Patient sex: M
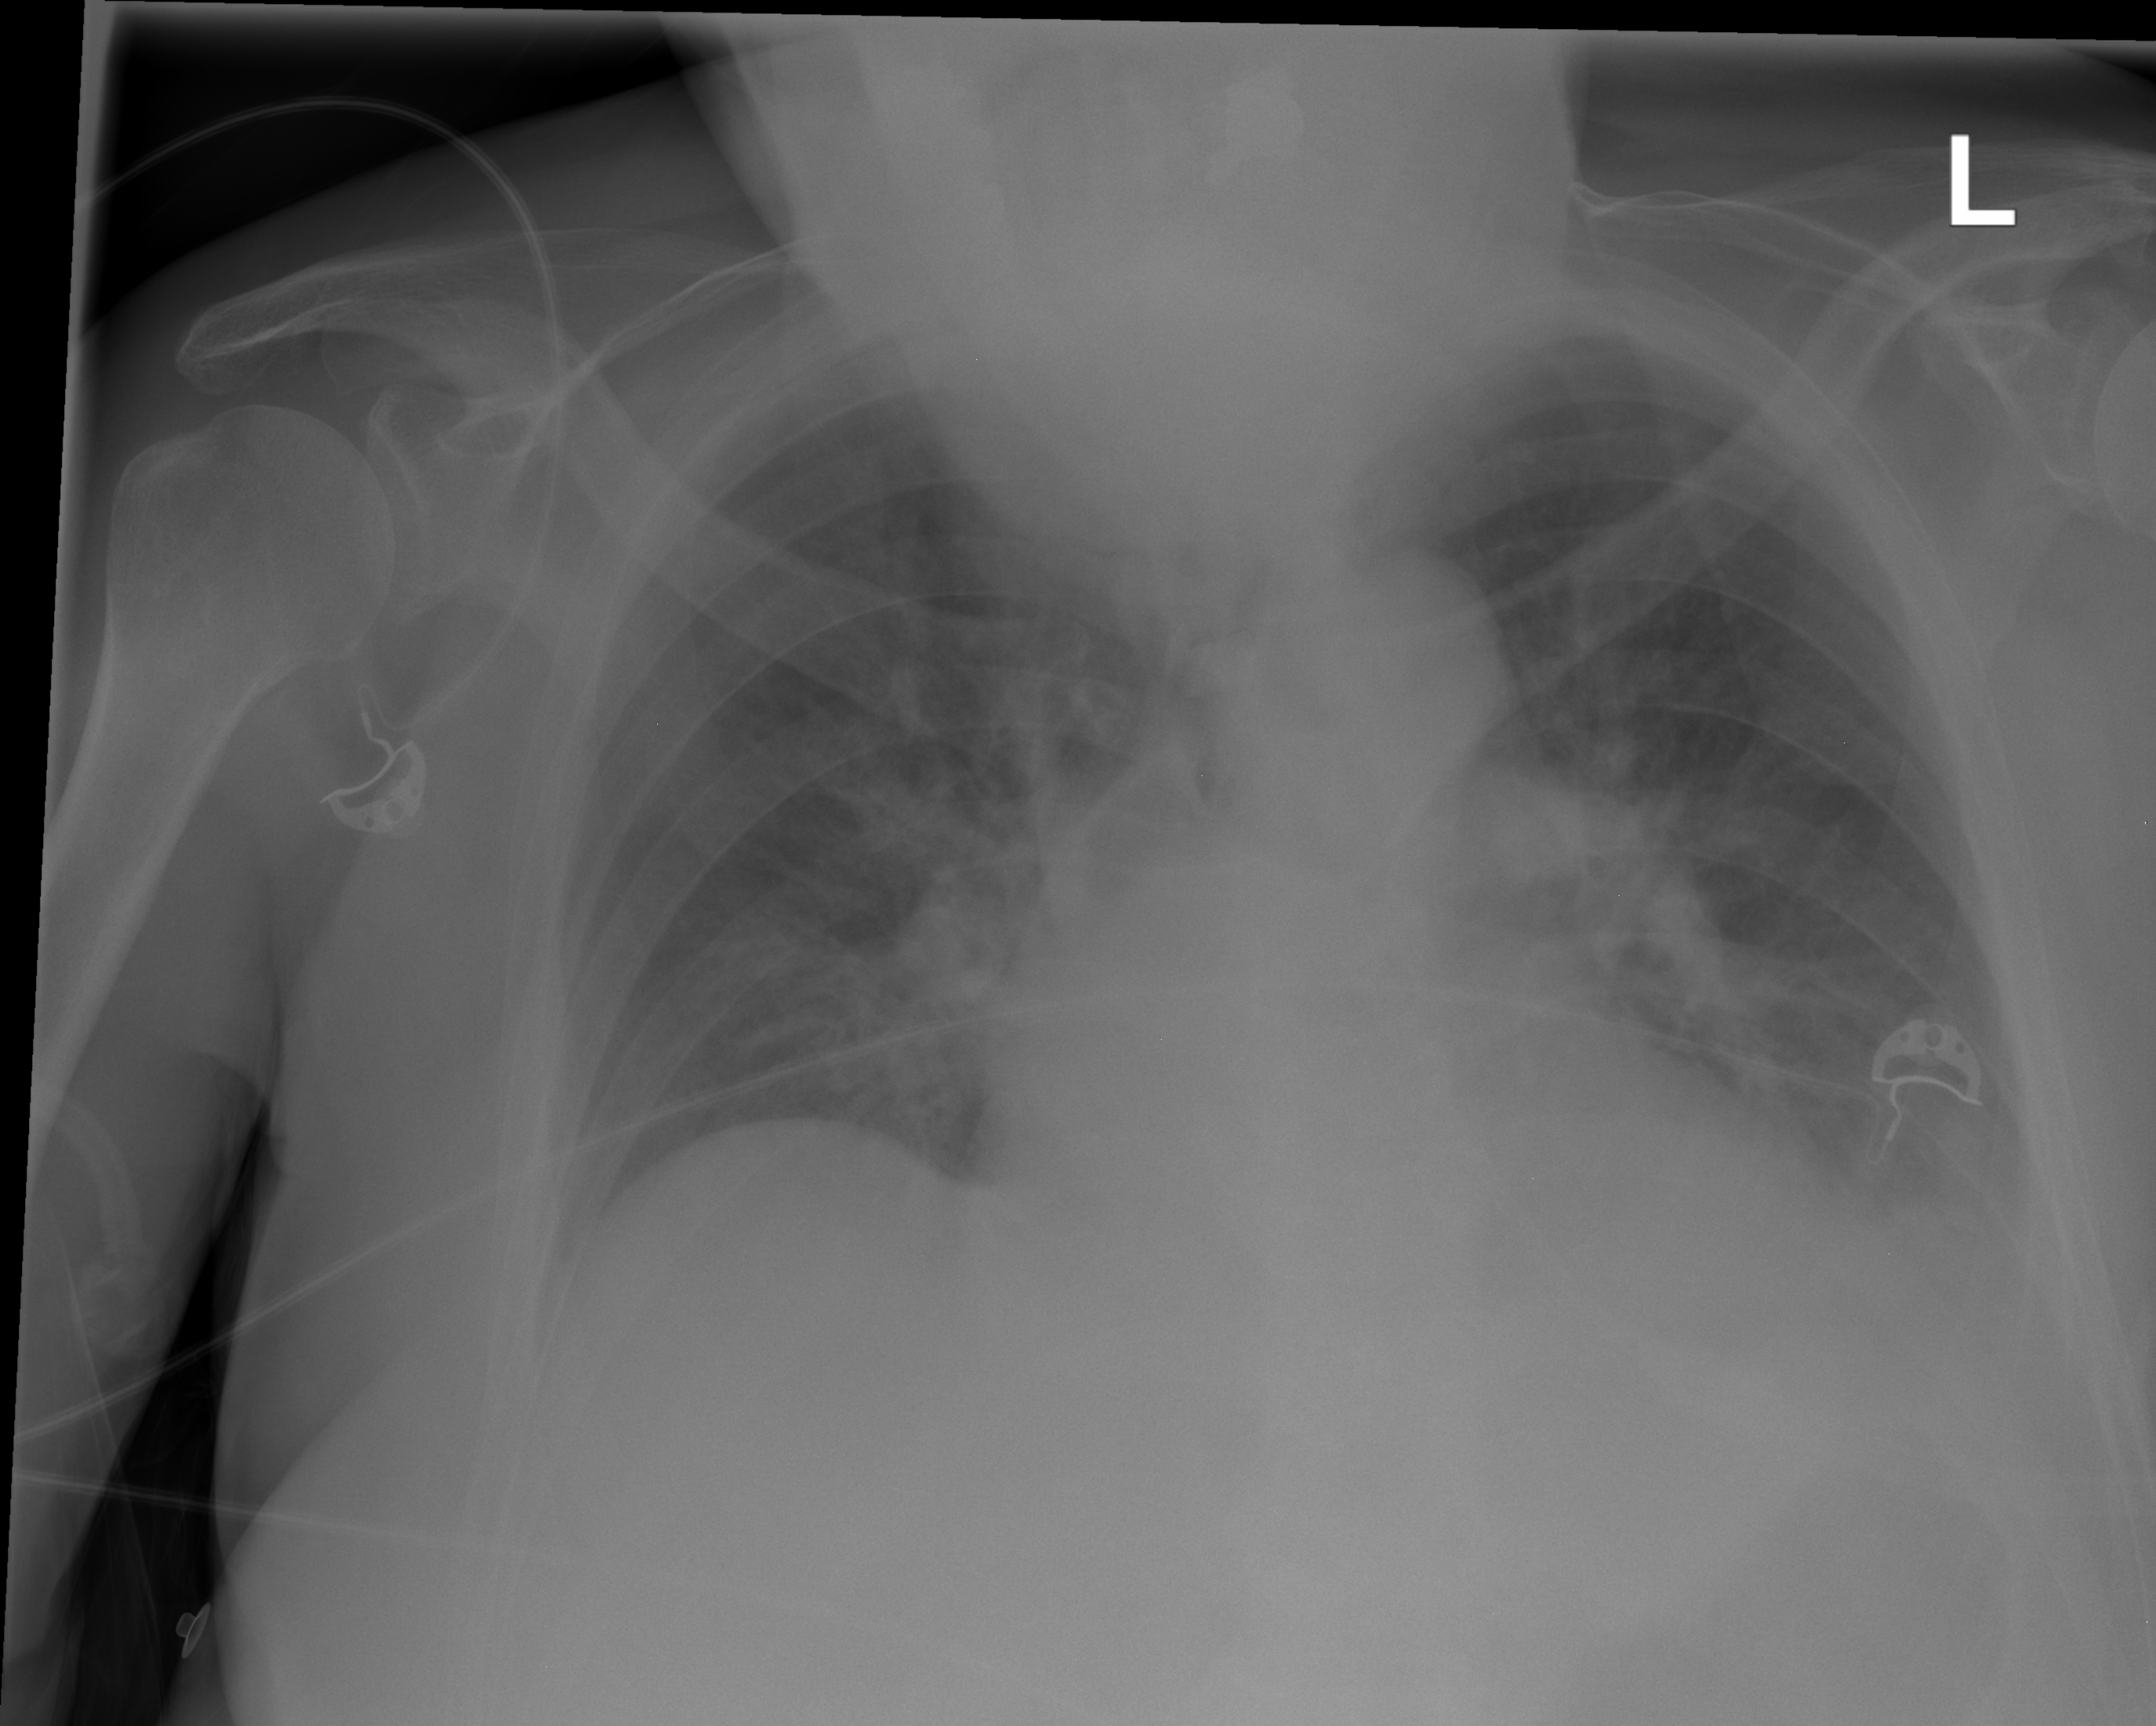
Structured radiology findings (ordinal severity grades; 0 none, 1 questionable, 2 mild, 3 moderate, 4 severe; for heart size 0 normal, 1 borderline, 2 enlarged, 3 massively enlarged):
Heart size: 1
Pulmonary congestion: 2
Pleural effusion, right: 0
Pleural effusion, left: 1
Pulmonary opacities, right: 1
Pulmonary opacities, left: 1
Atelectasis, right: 0
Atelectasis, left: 0